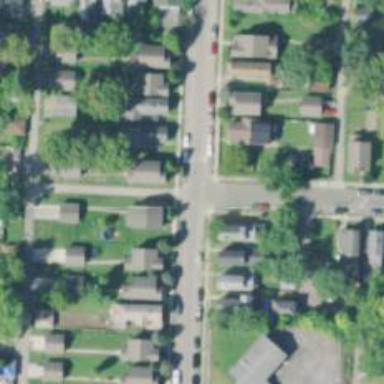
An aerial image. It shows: Alley classified as service road.